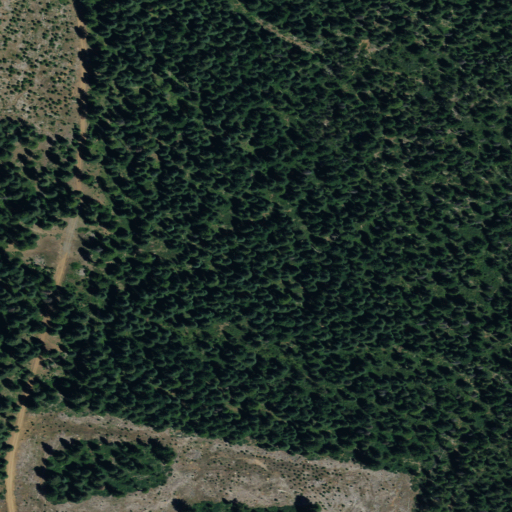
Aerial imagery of plain(s) in California named Atkins Meadows containing evergreen forest and shrub